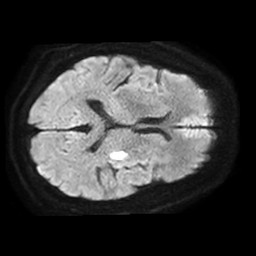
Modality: TRACE
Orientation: axial
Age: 61
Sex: male
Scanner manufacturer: philips
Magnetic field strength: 1.5 T
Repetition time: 3.398 s
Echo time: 0.06922 s